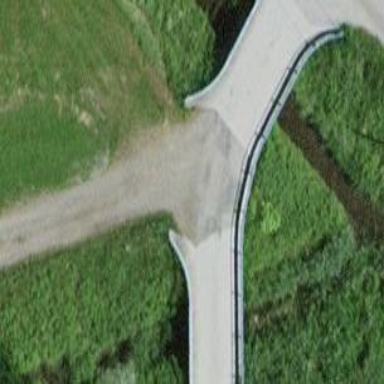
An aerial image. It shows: Track road with bridge.